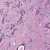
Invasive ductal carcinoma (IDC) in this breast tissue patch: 1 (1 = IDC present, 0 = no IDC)